Aerial crown-view tile of a tropical tree (Barro Colorado Island, Panama), acquired 20240716:
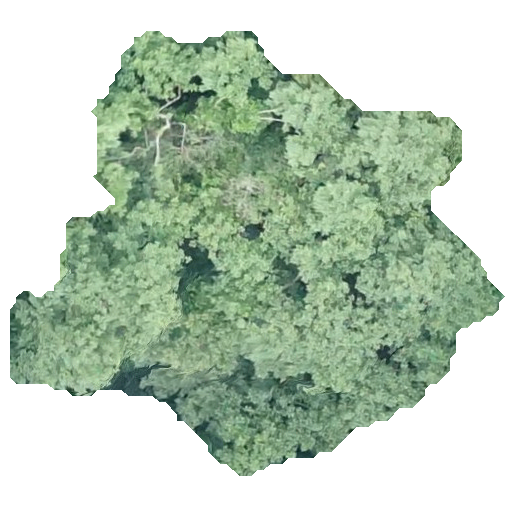
Species: Hieronyma alchorneoides
GBIF accepted scientific name: Hieronyma alchorneoides
Crown area: 215.287 m²